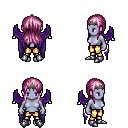
a pixel art fantasy rpg character, female body template, dark elf, purple skin, purple wings, gold greaves, pink unkempt hairstyle, iron tiara, metal boots, four views (front, back, left, right), 2x2 character sprite sheet, small pixel art, hard edges, no anti-aliasing